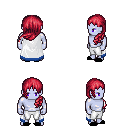
a pixel art fantasy rpg character, male body template, dark elf, purple skin, white trimmed cape, white pants, ruby red left-swept hairstyle, black slippers, four views (front, back, left, right), 2x2 character sprite sheet, small pixel art, hard edges, no anti-aliasing